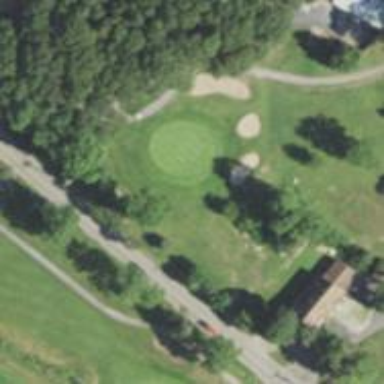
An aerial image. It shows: Golf hole.